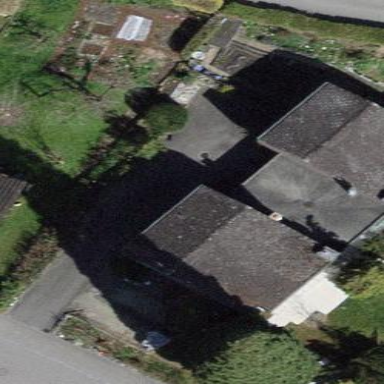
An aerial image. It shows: Building with tile roof.